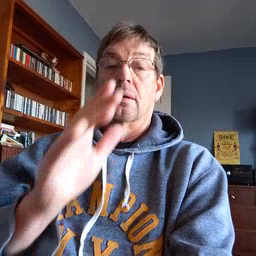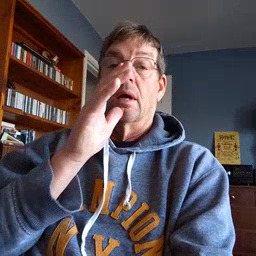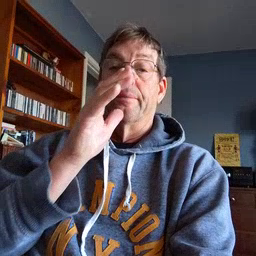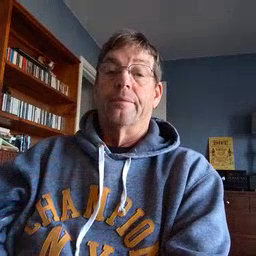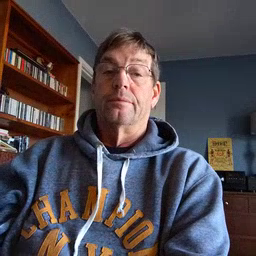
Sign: mom